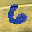
Label: 6